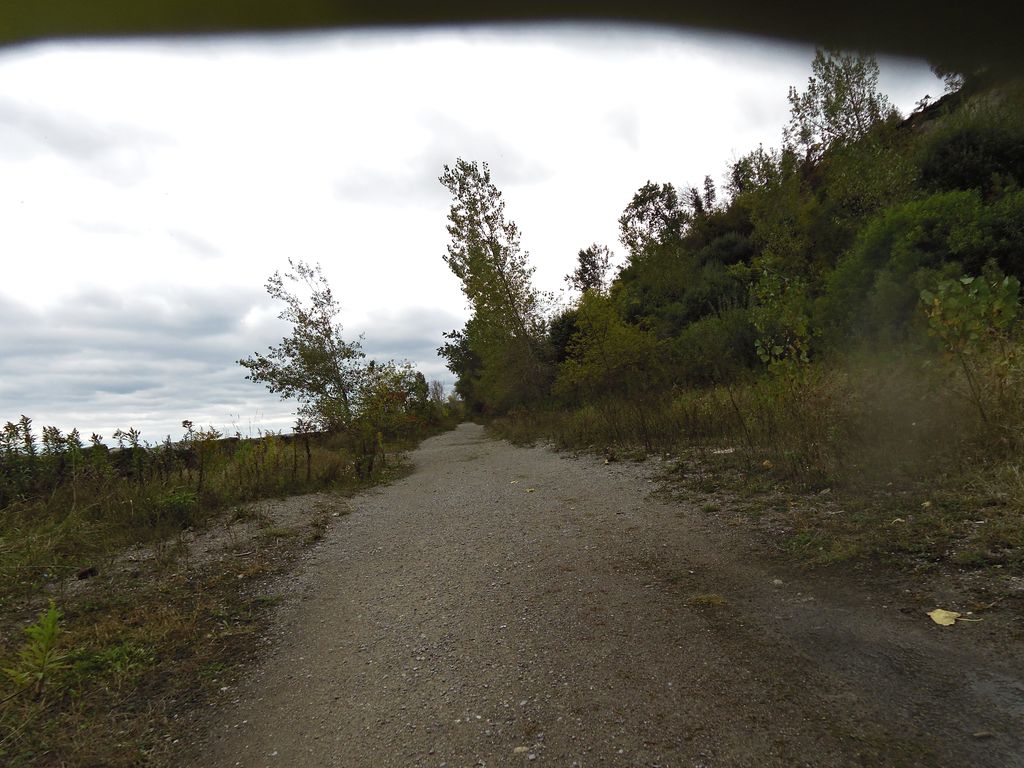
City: toronto